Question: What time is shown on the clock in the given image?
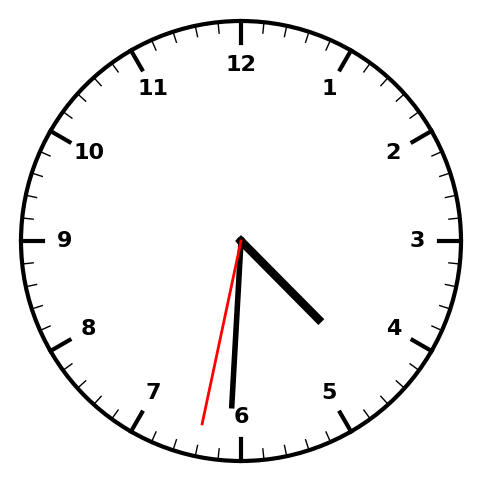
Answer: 04:30:32